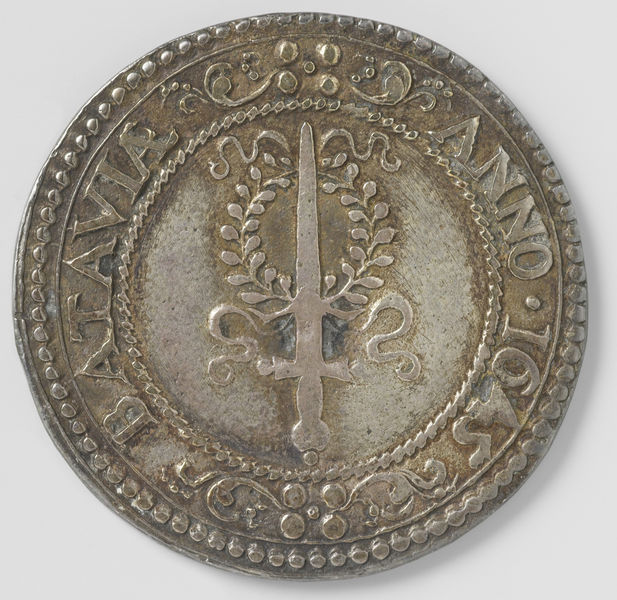
Titel: Zilveren kroon of reaal van 48 stuivers uit Batavia
Künstler: Jan Ferman
Standort: Amsterdam
Institution: Rijksmuseum
Schlagwörter: sword, gold, brown, plant, silver, roman, german, metal, spanish, decoration, snakes, laurel, leaves, wreath, renaissance, rome, circle, coin, shield, rust, money, medal, bronze, dagger, latin, snake, antike, year, medallion, blade, schwert, asp, geld, currency, medalion, anno, griechisch, 1645, münze, change, batavia, pommel, medaleon